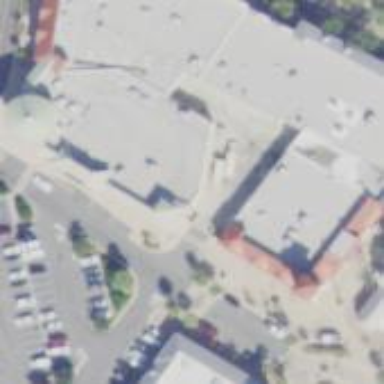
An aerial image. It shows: Mall building.